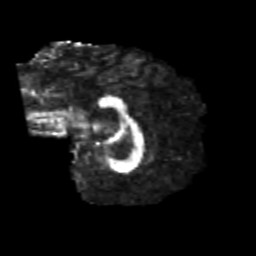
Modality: FA
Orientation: sagittal
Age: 21
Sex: female
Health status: healthy
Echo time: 0.074 s